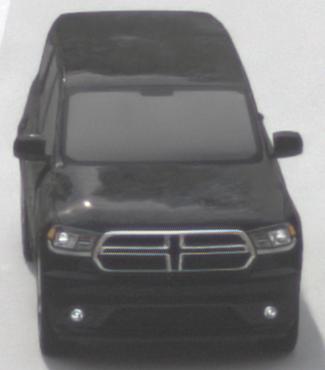
Make: Dodge
Model: Durango
Detailed model: Gen. 3
Model produced from: 2010
Doors: 5
Color: black
Road condition: dry road
Daytime: morning or afternoon
Contrast: low contrast